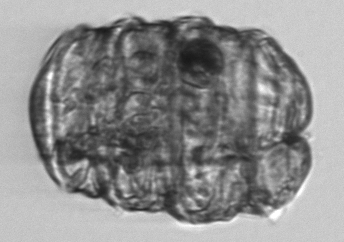
Label: Polykrikos